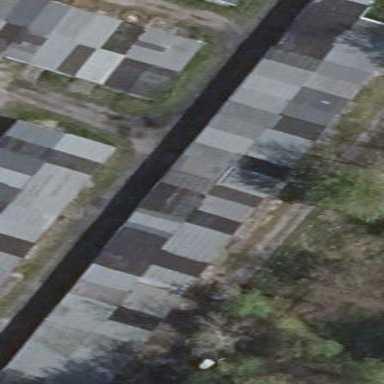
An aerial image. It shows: Group of garages.